Question: I have just switched over to using Xcode 5.
I have gone to change the name of my application with some other settings which I need to change, However when I have gone to do this I noticed my "General" tab is missing. Does any one know why this may have happened.

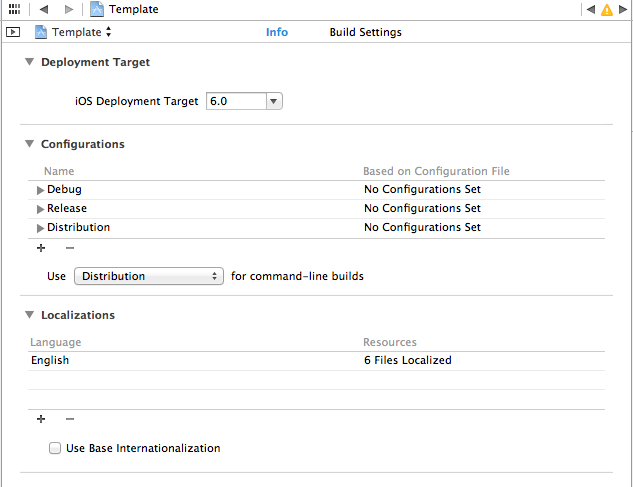
Answer: See up in the left hand corner of your screenshot the blue icon? You have your project file selected and are viewing the project's global settings, which don't have a "General" tab.
Click either the triangle in the box up there or the lower blue icon with "template" and select a build target.